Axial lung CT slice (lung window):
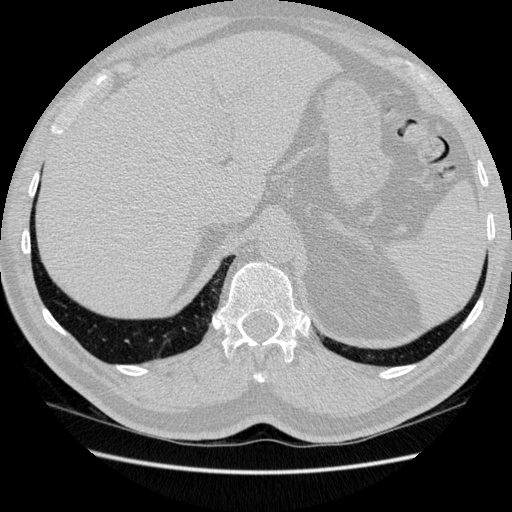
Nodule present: no